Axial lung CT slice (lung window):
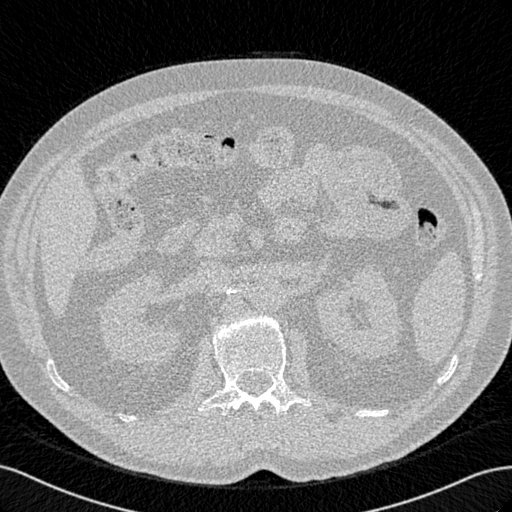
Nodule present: no